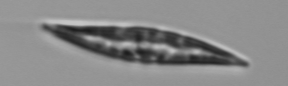
Label: Pleurosigma